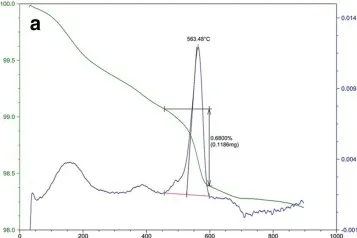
A; Thermogravimetric analysis of the patient's personal air sample shows prominent weight loss at 550-660. C. A total of 0.40994 mg of the sample weight was reduced at 550-600. C.
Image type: chart (chart)